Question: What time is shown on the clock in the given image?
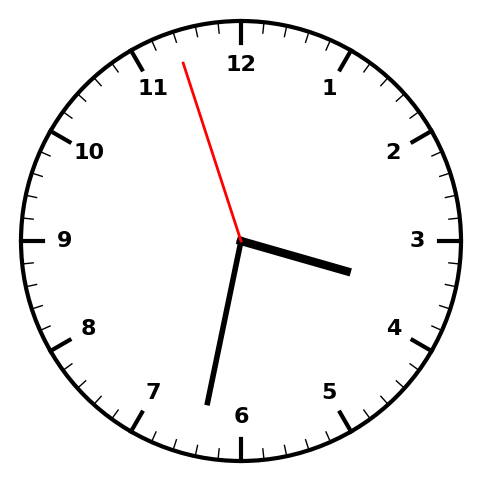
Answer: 03:31:57